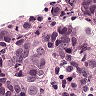
Metastatic tissue present: yes